Aerial crown-view tile of a tropical tree (Barro Colorado Island, Panama), acquired 20241014:
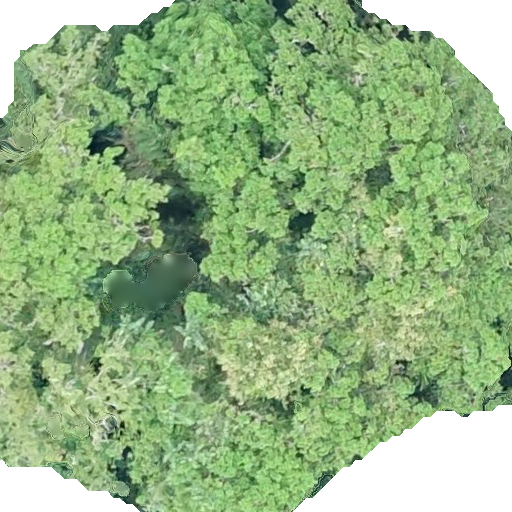
Species: Brosimum alicastrum
GBIF accepted scientific name: Brosimum alicastrum
Crown area: 438.816 m²